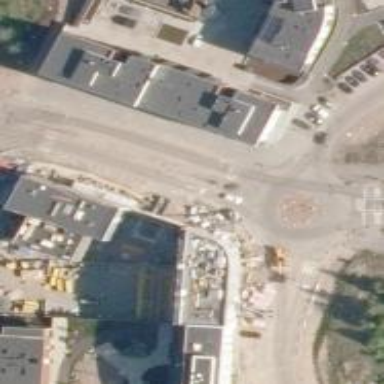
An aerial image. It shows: Uncontrolled crossing with pedestrian island.